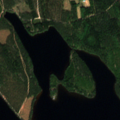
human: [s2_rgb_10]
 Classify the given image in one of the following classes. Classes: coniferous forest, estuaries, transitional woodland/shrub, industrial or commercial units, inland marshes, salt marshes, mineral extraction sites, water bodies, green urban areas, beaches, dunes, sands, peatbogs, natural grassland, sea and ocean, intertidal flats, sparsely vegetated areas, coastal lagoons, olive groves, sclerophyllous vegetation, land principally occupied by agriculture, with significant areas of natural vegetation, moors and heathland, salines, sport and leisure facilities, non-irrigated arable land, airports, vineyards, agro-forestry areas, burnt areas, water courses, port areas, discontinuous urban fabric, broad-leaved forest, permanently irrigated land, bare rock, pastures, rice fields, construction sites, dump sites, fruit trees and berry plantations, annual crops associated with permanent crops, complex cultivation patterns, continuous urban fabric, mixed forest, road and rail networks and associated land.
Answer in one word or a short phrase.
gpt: coniferous forest, mixed forest, water bodies